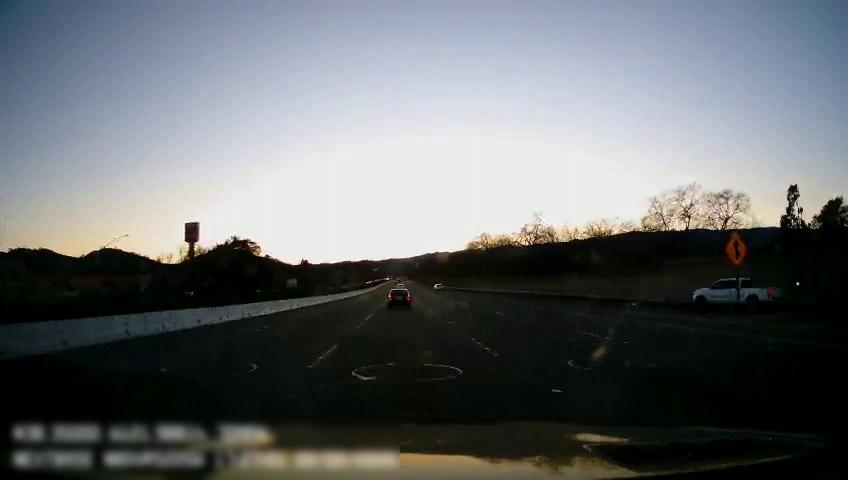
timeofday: Day
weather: Cloudy
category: Drivable Space
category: Vehicles | Truck
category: Vehicles | SUV
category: Vehicles | Car
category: Lanes | Current Lane
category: Lanes | Current Lane
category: Lanes | Alternate Lane
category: Lanes | Alternate Lane
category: Traffic | Signs